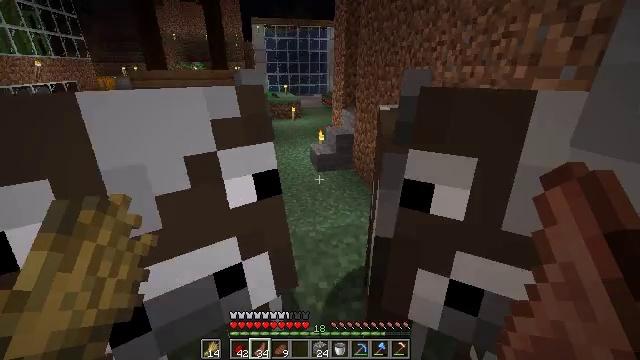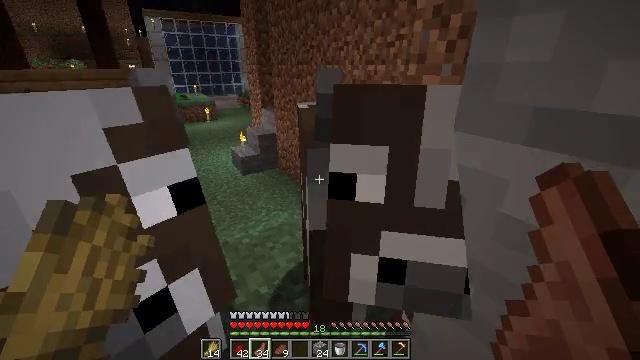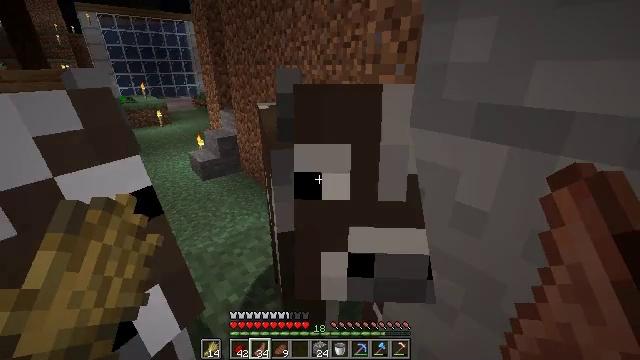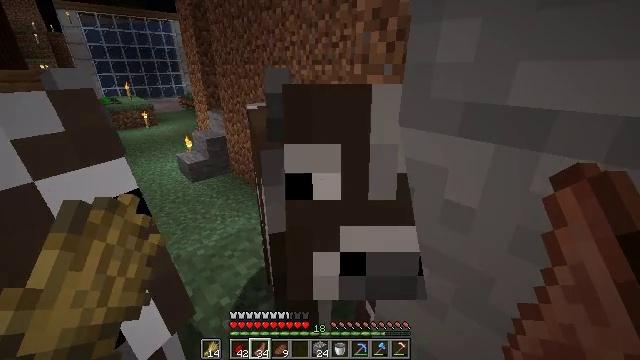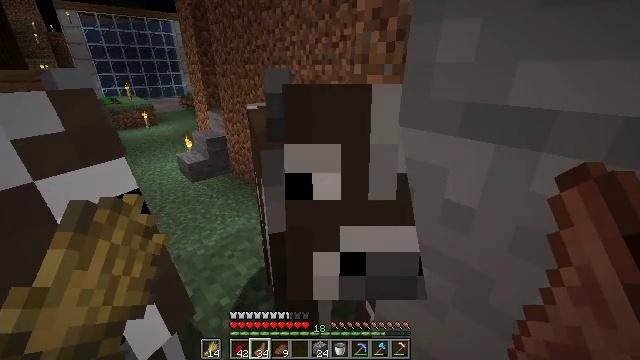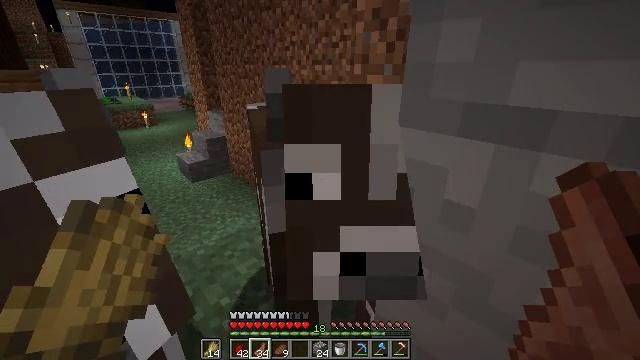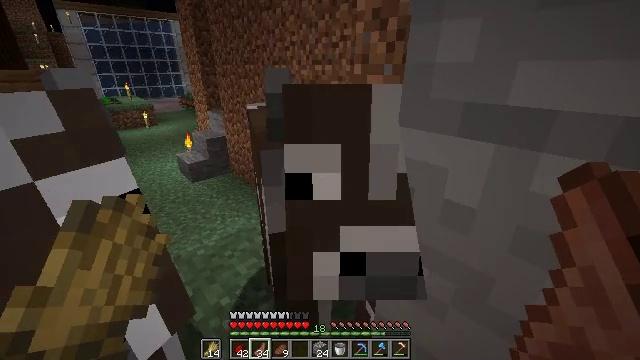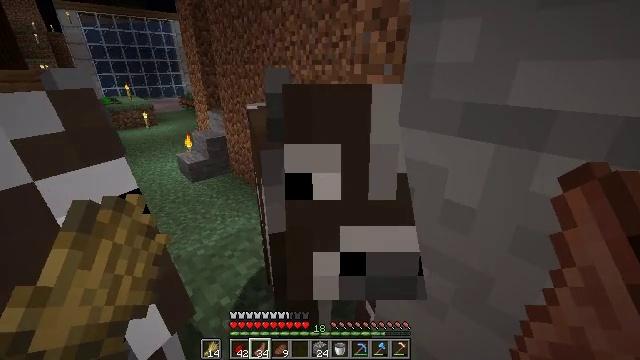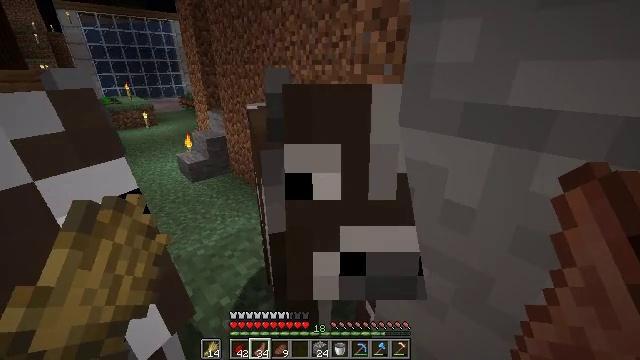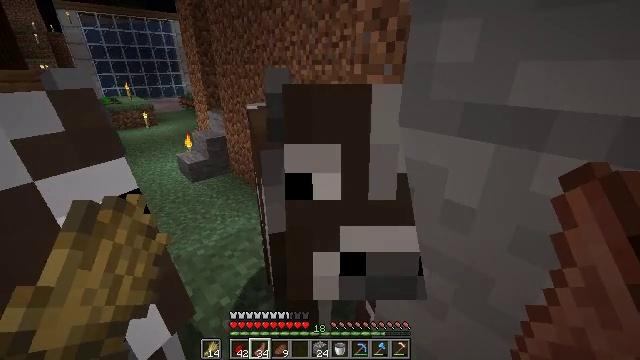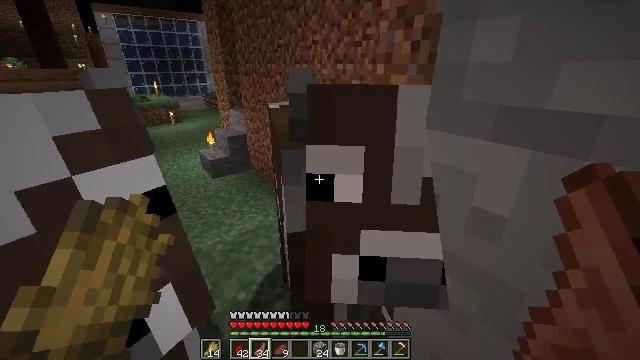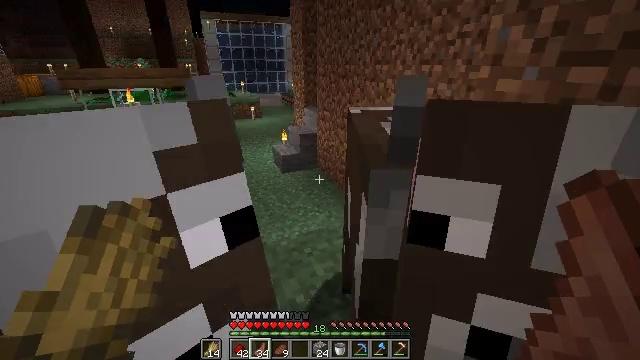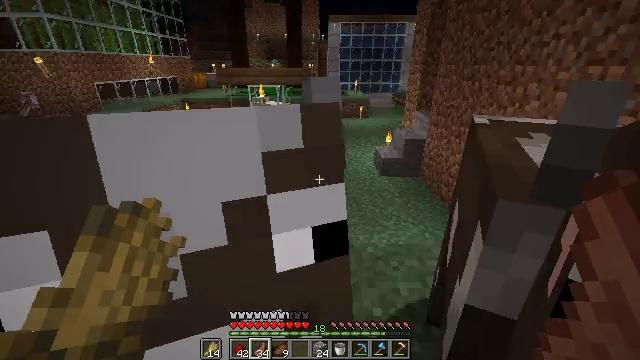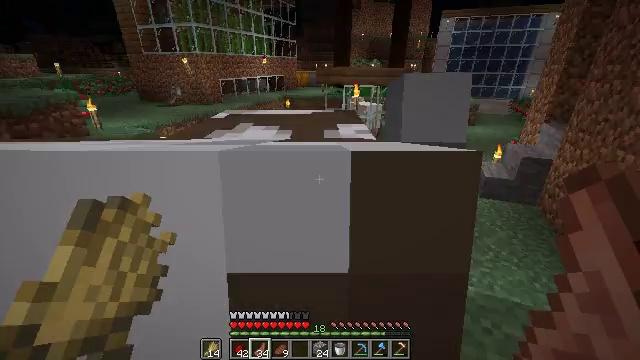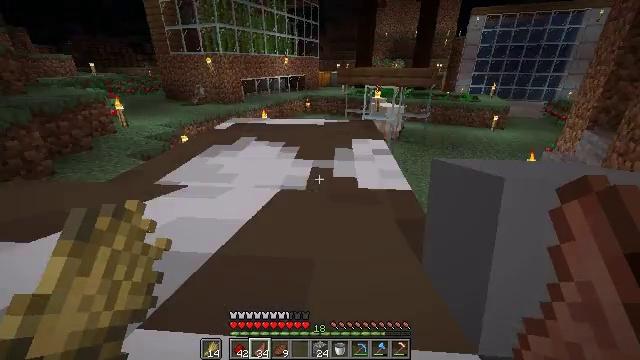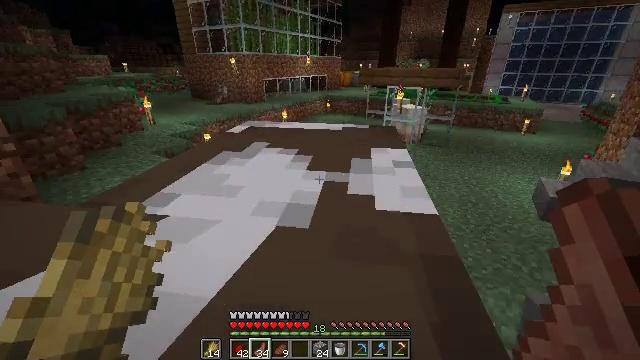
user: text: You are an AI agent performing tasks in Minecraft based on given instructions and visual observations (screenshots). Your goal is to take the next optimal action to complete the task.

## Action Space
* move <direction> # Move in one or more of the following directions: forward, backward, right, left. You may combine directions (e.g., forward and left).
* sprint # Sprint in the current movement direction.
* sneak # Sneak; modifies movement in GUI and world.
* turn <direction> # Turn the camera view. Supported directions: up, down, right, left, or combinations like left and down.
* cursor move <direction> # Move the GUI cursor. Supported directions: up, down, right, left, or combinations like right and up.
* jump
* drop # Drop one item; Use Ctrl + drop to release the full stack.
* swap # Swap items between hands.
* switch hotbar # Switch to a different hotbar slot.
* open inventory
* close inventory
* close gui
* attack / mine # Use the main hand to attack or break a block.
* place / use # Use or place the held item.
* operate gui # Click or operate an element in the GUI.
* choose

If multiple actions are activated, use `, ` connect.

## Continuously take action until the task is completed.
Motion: motion action
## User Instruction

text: Craft a spruce fence.
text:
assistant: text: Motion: turn right
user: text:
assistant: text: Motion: turn right
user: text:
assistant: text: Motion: turn right
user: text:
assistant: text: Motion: no_op
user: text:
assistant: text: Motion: no_op
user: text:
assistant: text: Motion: no_op
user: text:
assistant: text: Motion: no_op
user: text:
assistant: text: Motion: no_op
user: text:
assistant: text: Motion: no_op
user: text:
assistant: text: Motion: move left, turn left
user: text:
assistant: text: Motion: move forward and move left, turn left
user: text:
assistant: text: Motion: move forward and move left, turn left
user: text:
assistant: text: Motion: move forward, turn left
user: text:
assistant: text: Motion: move forward, turn left
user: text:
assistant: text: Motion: move forward, turn left
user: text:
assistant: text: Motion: move forward, turn left
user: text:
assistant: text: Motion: move forward, turn left
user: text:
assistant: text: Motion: move forward, turn left
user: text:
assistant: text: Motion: turn left
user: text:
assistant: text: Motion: turn left
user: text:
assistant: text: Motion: turn left
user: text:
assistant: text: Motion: no_op
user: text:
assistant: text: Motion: no_op
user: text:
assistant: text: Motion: no_op
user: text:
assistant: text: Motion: no_op
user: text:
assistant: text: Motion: no_op
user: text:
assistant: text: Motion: no_op
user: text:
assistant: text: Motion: no_op
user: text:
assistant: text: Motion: move forward
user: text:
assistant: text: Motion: move forward